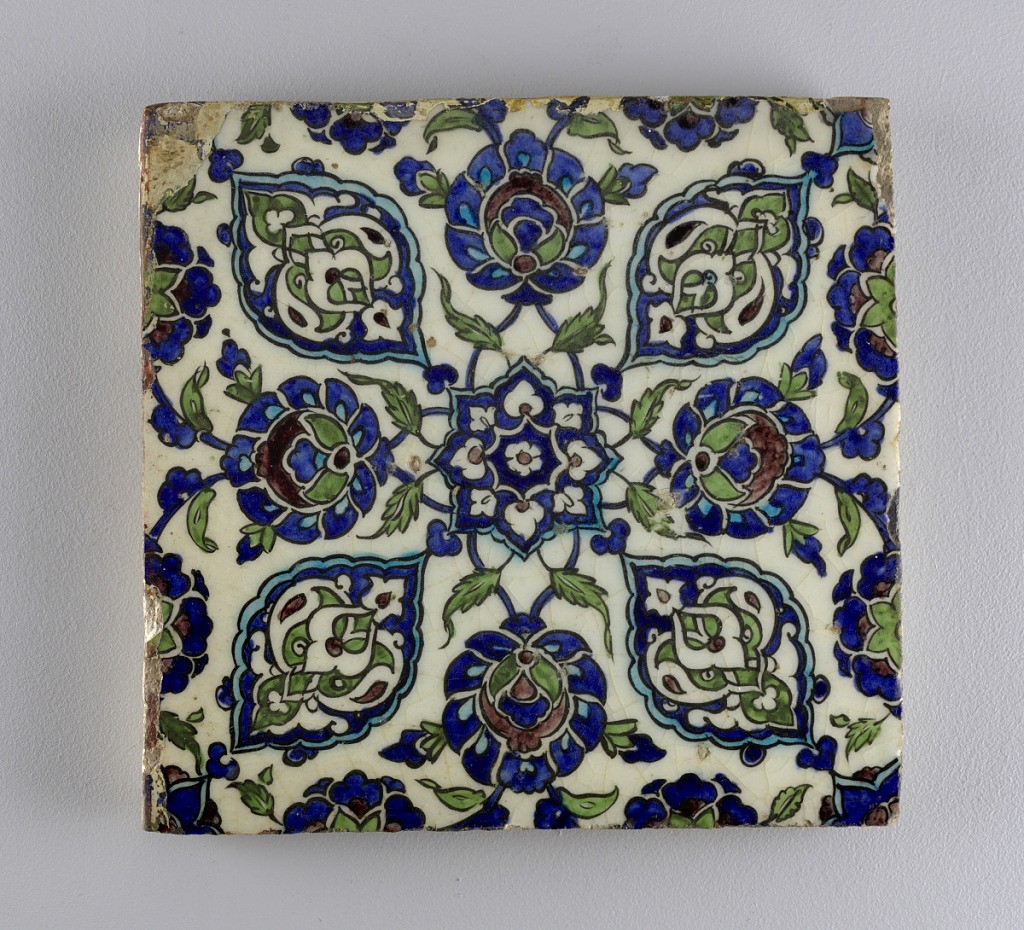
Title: Wall tile
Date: late 16th–early 17th century
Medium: Lead-glazed earthenware
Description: Similar to 1951-66-3.